Field crop: tomato
Growth stage: 1
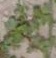
Species: portulaca